Interaction volume radius: 5 \u00c5
Interaction volume height: 10 \u00c5
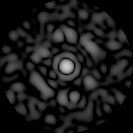
Disorder parameter: 0.8881